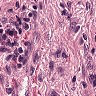
Metastatic tissue present: no